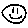
Label: smiley face